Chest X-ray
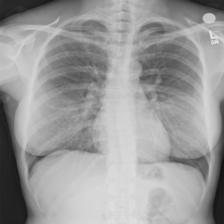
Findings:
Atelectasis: negative
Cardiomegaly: negative
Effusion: negative
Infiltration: negative
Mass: negative
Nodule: negative
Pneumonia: negative
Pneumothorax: negative
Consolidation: negative
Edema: negative
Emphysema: negative
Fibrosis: negative
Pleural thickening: negative
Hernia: negative